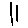
Label: line